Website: macys
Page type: account-selection
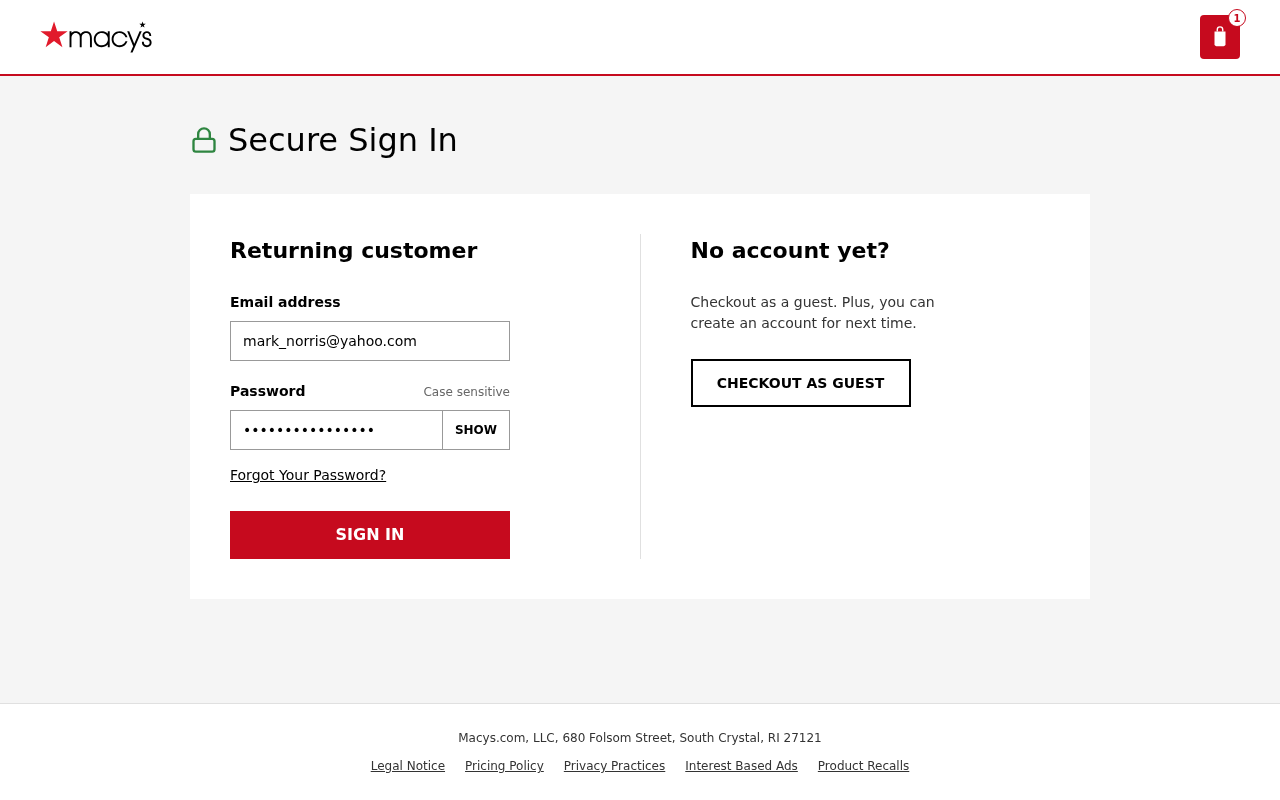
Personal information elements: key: PII_EMAIL
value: mark_norris@yahoo.com
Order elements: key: ORDER_NUM_ITEMS
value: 1